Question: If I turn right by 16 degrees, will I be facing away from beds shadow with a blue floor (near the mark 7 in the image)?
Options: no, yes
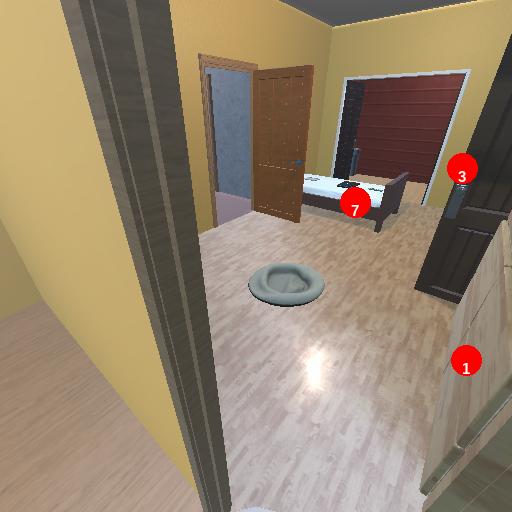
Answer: no